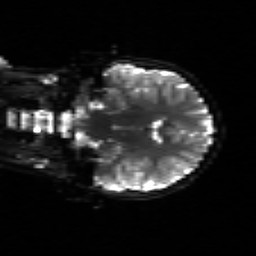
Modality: sbref
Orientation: coronal
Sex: female
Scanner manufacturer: siemens
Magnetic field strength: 3 T
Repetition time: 5 s
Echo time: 0.071 s